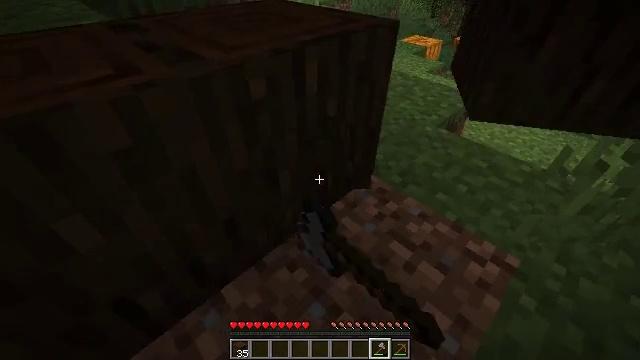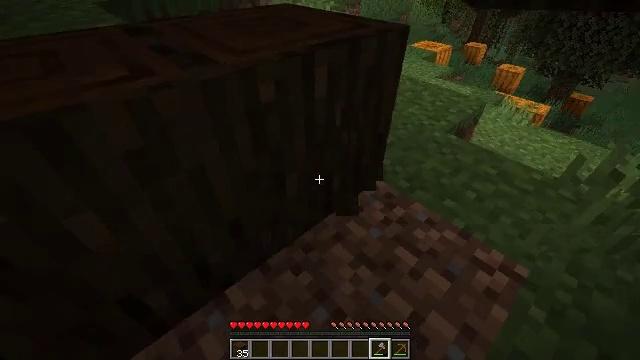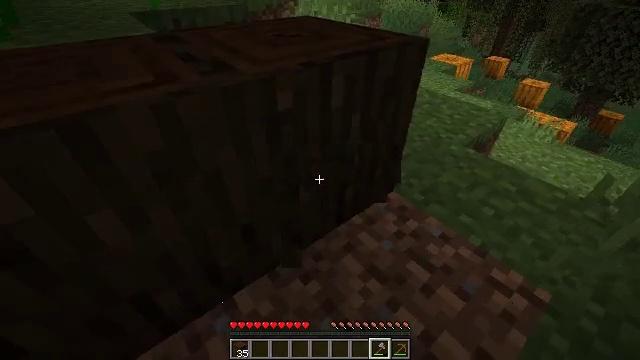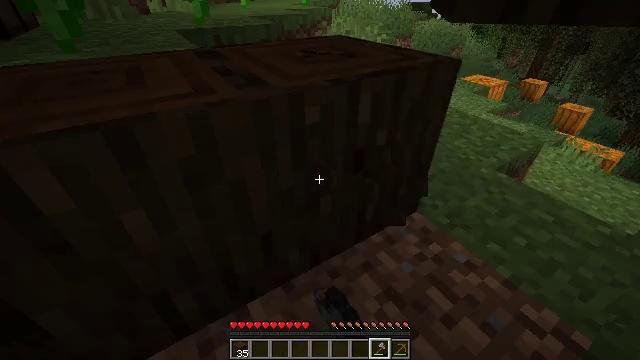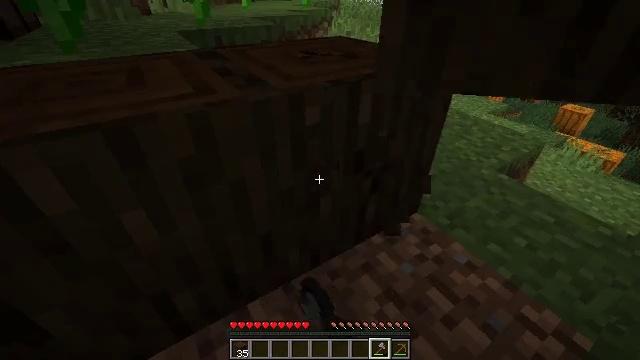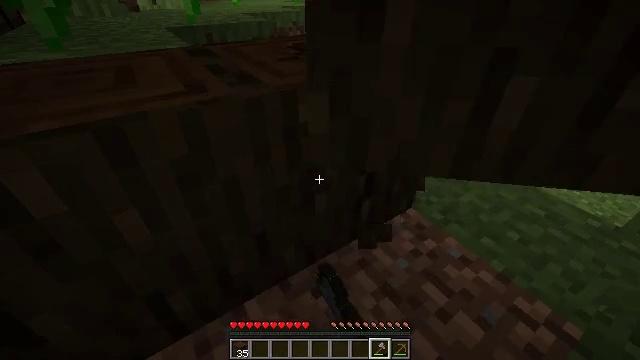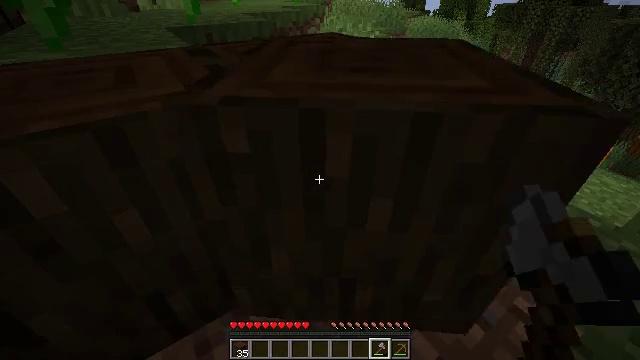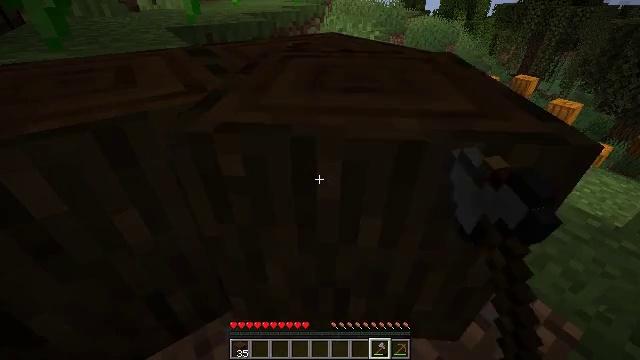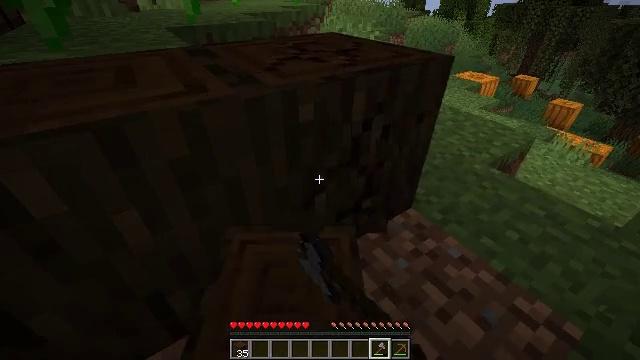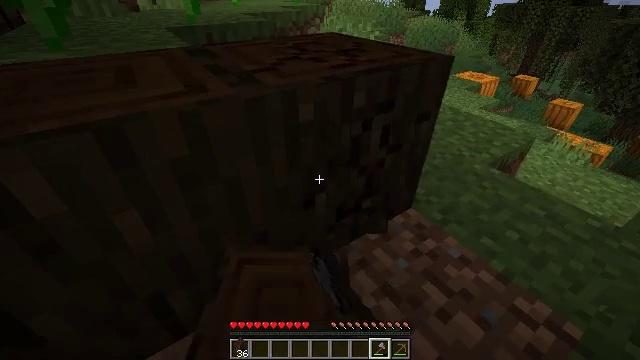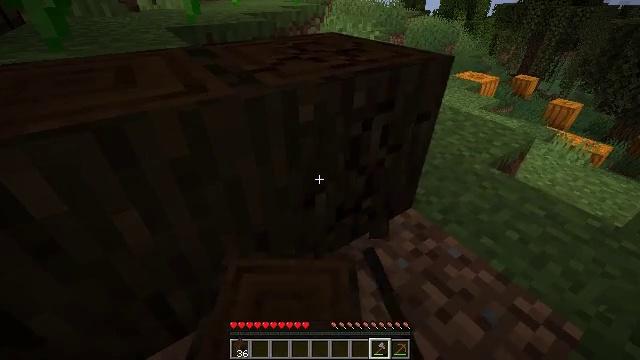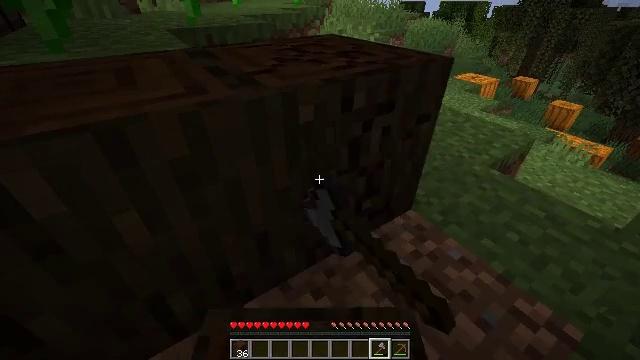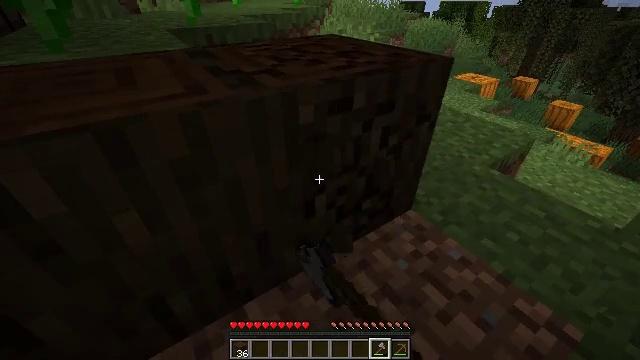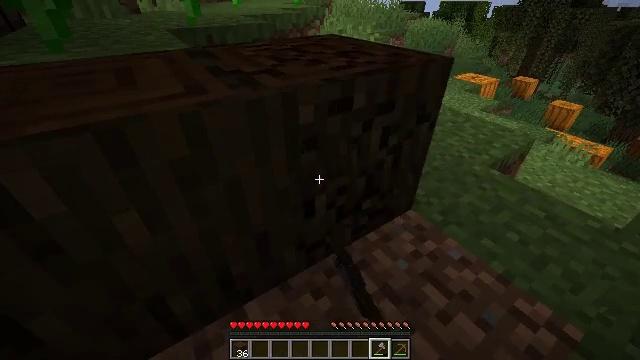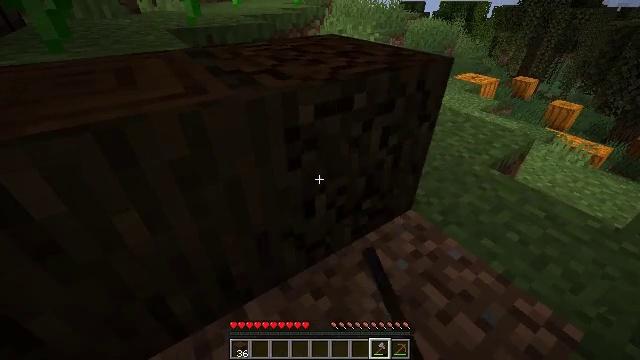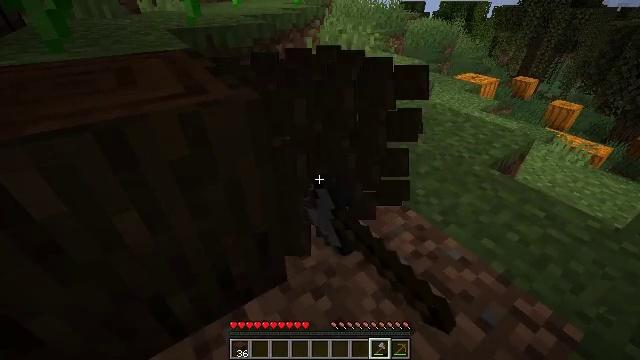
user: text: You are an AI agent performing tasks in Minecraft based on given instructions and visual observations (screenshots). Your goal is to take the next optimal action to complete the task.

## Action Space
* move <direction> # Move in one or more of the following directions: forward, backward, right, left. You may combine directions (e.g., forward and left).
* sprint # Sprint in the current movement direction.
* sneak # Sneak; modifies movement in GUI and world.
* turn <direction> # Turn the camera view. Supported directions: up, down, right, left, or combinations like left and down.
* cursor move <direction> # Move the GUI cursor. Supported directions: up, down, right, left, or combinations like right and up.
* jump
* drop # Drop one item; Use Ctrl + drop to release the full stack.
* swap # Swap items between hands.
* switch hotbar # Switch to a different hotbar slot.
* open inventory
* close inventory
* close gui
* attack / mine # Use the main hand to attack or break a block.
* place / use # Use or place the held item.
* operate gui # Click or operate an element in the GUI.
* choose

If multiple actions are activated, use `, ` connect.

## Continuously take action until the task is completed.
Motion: motion action
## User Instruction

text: Collect dark oak log for building.
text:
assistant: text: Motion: sneak, turn left, attack / mine
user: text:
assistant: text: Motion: sneak, turn left and up, attack / mine
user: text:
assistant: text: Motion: sneak, turn left and up, attack / mine
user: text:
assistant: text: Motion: sneak, attack / mine
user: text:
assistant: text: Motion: sneak, turn right, attack / mine
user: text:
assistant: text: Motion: sneak, attack / mine
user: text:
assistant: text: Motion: sneak, attack / mine
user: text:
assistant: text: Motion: sneak, attack / mine
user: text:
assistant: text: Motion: sneak, attack / mine
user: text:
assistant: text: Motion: sneak, attack / mine
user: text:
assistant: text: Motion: sneak, attack / mine
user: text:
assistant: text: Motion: sneak, attack / mine
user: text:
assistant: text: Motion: sneak, attack / mine
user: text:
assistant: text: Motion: sneak, attack / mine
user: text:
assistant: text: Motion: sneak, attack / mine
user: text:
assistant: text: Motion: sneak, turn left, attack / mine
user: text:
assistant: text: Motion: move forward, sneak, turn left, attack / mine
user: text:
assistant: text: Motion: move forward, sneak, turn left, attack / mine
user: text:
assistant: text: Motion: move forward and move right, sneak, turn left and down, attack / mine
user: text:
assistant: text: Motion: move forward and move right, sneak, turn left and down, attack / mine
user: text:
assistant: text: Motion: move forward and move right, sneak, turn left, attack / mine
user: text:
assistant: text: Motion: move forward and move right, sneak, turn left, attack / mine
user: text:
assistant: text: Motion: move forward and move right, sneak, attack / mine
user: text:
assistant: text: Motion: move forward and move right, sneak, attack / mine
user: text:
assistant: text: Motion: move forward and move right, sneak, attack / mine
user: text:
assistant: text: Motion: move right, sneak, attack / mine
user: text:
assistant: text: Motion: move right, sneak, attack / mine
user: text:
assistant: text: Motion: move right, sneak, attack / mine
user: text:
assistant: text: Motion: sneak, attack / mine
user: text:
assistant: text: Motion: sneak, attack / mine